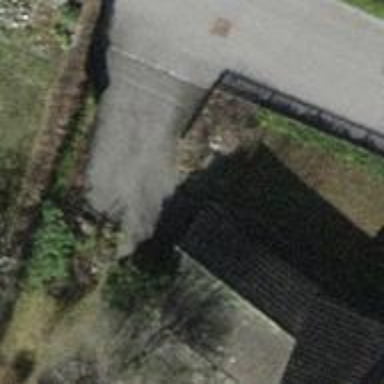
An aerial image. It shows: Garage.